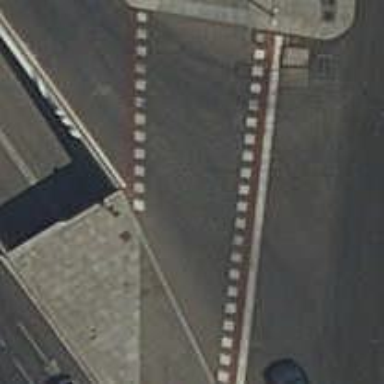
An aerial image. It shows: Zebra crossing with traffic signals.